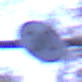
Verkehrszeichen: EndeGeschwindigkeit30
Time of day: Night
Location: Outdoor (Suburban)
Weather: PartlyCloudy
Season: NotSpecified
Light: Artificial